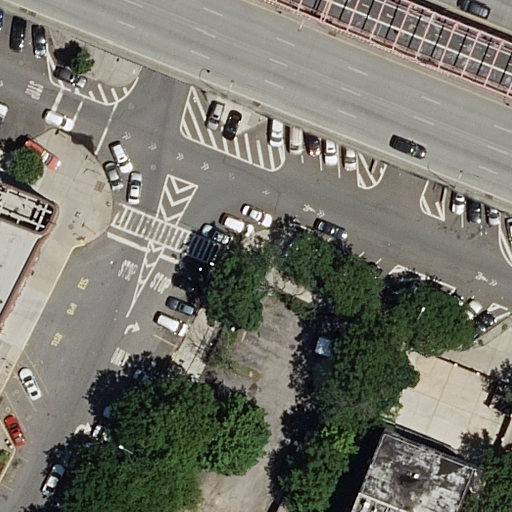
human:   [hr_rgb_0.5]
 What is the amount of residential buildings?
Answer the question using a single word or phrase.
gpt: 2

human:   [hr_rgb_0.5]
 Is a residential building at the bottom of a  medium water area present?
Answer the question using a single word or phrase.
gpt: no

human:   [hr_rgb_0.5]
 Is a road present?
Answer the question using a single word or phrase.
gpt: yes

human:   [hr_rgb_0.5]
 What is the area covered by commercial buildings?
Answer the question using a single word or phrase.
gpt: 0m2

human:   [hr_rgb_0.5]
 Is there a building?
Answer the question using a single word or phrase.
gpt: yes

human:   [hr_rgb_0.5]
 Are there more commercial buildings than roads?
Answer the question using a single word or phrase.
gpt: no

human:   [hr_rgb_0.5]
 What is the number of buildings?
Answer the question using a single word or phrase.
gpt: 2

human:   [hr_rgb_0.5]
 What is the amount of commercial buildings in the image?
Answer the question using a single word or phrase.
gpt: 0

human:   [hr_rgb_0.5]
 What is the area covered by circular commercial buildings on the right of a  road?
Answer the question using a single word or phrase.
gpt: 0m2

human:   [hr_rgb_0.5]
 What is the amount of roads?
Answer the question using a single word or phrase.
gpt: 6

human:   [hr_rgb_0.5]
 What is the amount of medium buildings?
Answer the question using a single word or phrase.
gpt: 1

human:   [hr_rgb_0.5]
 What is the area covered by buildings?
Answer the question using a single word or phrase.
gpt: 3556m2

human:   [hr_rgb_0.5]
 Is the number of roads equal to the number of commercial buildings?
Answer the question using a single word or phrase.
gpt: no

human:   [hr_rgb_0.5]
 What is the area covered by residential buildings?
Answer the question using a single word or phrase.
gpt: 3556m2

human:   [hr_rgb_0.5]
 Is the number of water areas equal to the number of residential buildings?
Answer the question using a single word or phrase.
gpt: no

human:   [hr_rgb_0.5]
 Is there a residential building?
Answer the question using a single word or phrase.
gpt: yes

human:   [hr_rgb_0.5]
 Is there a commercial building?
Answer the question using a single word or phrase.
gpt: no

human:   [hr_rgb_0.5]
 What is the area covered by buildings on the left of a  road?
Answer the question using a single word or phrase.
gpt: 3299m2

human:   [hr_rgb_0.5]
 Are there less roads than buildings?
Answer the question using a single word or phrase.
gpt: no

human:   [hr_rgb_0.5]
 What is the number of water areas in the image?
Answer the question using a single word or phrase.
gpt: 0

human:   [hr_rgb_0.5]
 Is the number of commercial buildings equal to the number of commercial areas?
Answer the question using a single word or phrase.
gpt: yes

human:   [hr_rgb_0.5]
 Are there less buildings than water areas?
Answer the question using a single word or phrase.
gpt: no

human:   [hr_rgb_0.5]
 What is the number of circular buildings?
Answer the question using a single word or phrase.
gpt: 0

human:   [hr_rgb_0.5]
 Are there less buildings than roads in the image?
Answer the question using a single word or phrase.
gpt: yes

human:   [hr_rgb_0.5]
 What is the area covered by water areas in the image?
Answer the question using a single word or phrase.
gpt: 0m2

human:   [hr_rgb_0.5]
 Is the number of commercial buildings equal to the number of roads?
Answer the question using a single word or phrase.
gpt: no

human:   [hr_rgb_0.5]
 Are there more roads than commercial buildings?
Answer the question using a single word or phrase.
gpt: yes

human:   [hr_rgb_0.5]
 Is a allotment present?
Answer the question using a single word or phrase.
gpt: no

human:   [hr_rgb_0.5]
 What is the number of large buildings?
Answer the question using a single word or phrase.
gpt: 1

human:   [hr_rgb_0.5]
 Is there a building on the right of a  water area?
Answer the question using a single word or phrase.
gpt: no

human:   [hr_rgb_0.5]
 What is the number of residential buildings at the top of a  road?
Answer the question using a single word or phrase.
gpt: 0

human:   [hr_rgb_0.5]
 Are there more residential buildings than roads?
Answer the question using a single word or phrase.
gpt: no

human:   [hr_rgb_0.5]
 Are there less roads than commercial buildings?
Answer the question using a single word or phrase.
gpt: no

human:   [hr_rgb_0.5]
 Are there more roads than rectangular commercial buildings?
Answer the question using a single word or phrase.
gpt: yes

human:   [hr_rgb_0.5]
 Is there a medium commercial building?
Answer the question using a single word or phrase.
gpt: no

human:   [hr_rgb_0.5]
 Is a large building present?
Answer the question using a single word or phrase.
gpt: yes

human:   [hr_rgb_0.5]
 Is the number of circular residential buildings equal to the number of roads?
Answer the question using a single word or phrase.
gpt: no

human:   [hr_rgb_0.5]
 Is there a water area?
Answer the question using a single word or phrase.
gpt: no

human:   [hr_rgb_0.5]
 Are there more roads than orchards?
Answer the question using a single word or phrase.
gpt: yes

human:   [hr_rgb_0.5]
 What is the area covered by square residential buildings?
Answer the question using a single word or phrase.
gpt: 0m2

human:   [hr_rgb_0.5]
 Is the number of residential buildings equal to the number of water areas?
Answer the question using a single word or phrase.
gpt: no

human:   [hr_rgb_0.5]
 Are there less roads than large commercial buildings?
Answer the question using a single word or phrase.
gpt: no

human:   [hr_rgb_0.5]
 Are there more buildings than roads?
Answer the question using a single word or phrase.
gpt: no

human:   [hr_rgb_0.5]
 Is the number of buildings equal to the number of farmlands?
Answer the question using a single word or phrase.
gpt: no

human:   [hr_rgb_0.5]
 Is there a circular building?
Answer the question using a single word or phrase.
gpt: no

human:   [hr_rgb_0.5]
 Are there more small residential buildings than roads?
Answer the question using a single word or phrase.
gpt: no

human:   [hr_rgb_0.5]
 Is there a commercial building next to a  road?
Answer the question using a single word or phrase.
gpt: no

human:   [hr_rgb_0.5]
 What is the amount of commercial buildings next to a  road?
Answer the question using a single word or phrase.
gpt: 0

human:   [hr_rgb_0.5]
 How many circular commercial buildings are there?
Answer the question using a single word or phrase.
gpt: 0

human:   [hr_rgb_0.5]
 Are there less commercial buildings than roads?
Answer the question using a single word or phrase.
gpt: yes

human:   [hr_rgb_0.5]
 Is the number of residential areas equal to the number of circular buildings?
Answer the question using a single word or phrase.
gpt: yes

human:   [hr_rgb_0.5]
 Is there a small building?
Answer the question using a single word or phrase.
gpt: no

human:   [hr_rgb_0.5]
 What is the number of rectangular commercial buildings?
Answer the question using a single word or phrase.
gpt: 0

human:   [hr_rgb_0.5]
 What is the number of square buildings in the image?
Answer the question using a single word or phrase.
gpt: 0

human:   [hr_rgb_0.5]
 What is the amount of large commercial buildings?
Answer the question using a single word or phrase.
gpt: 0

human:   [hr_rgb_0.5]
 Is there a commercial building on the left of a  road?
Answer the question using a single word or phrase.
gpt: no

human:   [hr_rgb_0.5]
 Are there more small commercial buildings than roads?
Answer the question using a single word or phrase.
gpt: no

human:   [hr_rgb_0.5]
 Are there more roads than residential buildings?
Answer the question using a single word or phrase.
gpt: yes

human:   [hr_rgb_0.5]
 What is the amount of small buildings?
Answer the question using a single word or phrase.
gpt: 0

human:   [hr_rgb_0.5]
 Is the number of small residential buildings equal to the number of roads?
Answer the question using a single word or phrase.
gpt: no

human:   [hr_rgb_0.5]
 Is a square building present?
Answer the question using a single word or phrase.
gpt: no

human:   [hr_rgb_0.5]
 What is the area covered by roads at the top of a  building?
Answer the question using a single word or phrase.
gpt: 0m2

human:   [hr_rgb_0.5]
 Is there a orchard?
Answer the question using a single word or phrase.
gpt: no

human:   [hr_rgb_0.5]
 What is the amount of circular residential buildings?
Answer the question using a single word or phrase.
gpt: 0